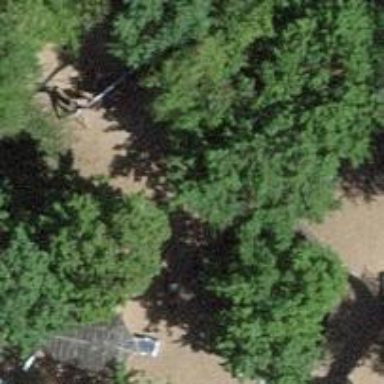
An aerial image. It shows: Playground area for leisure activities on the land.